Interaction volume radius: 5 \u00c5
Interaction volume height: 10 \u00c5
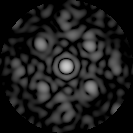
Disorder parameter: 0.5672